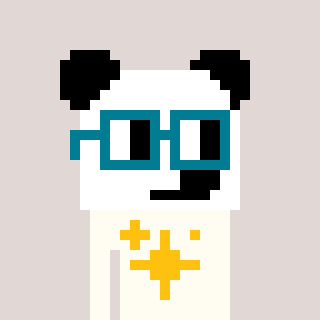
a pixel art character with square dark green glasses, a panda-shaped head and a grayscale-colored body on a warm background